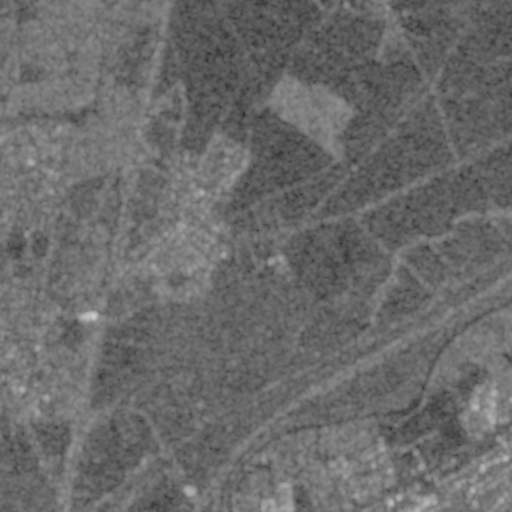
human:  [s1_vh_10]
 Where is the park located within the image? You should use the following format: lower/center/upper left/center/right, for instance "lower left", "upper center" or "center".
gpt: The park is located in the center left of the image.
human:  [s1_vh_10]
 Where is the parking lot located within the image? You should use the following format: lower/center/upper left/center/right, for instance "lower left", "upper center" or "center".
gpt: The parking lot is located in the lower right of the image.
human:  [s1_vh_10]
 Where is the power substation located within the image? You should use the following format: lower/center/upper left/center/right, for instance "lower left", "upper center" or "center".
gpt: The power substation is located in the lower right of the image.
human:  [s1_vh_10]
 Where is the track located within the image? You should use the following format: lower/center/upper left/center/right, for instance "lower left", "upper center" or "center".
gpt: There is no track in the image.

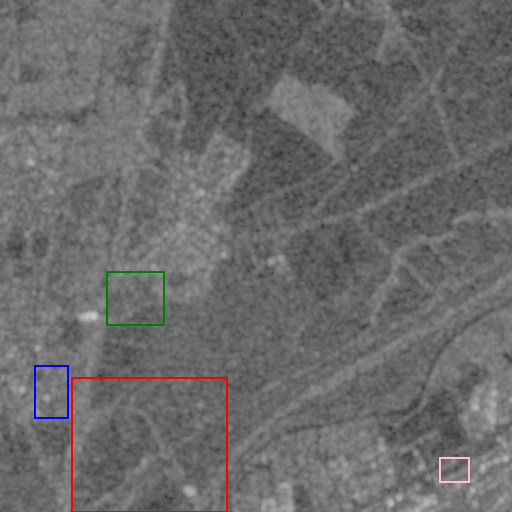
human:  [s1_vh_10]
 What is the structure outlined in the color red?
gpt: The structure outlined in red is a crop field.
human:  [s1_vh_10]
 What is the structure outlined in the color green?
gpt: The structure outlined in green is a park.
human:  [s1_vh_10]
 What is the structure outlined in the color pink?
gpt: The structure outlined in pink is a parking lot.
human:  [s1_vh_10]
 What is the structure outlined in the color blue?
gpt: The structure outlined in blue is a wastewater plant.
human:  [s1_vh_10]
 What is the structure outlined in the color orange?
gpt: There is no orange outline.